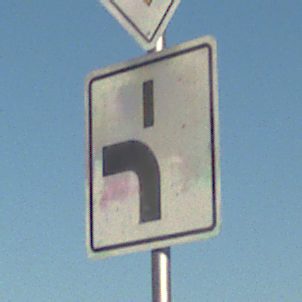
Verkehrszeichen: VerlaufVorfahrtsstrasse5
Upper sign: Vorfahrtsstrasse
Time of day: SunriseSunset
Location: Outdoor (Nature)
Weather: Clear
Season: NotSpecified
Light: Natural